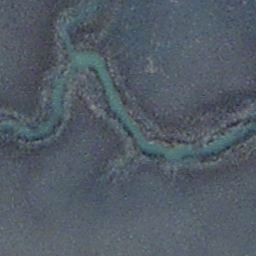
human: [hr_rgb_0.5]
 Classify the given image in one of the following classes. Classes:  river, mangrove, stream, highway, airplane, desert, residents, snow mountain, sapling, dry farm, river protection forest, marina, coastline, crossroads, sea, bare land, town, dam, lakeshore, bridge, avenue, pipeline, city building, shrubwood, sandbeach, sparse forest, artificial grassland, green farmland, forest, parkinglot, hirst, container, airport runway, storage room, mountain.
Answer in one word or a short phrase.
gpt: stream